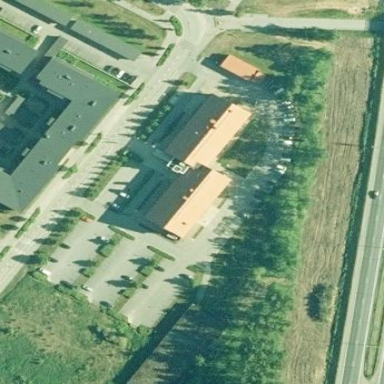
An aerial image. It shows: Building.